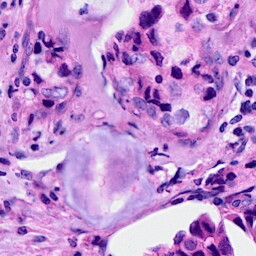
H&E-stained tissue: Breast